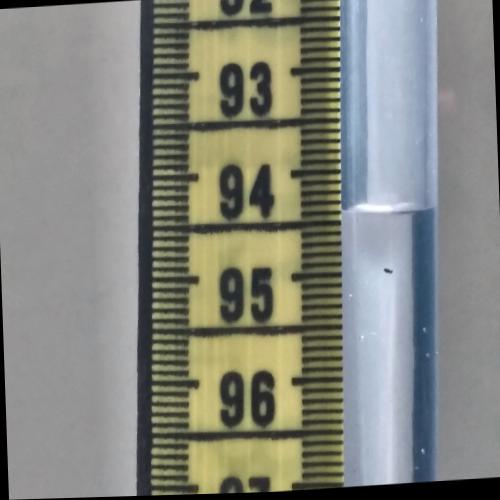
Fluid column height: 94.4 cm